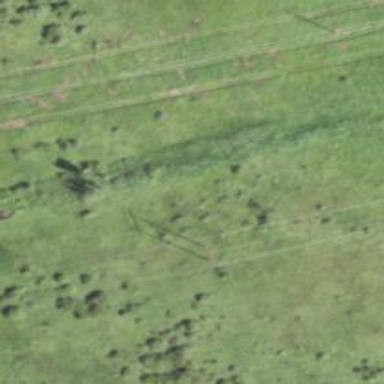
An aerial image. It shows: H-frame designed tower for power lines.